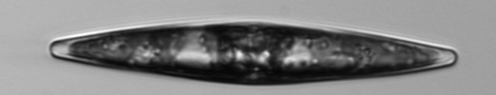
Label: Pleurosigma